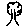
Label: tree